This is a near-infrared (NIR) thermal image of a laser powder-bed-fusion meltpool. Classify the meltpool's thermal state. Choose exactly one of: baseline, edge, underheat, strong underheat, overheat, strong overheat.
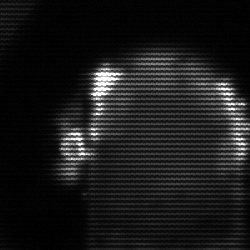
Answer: baseline